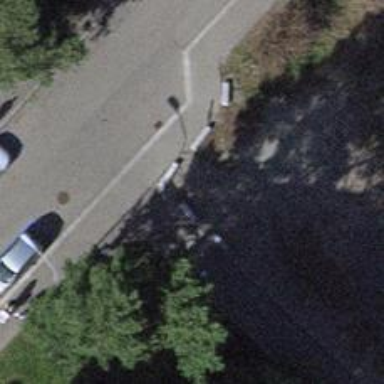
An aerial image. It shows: Block barrier.